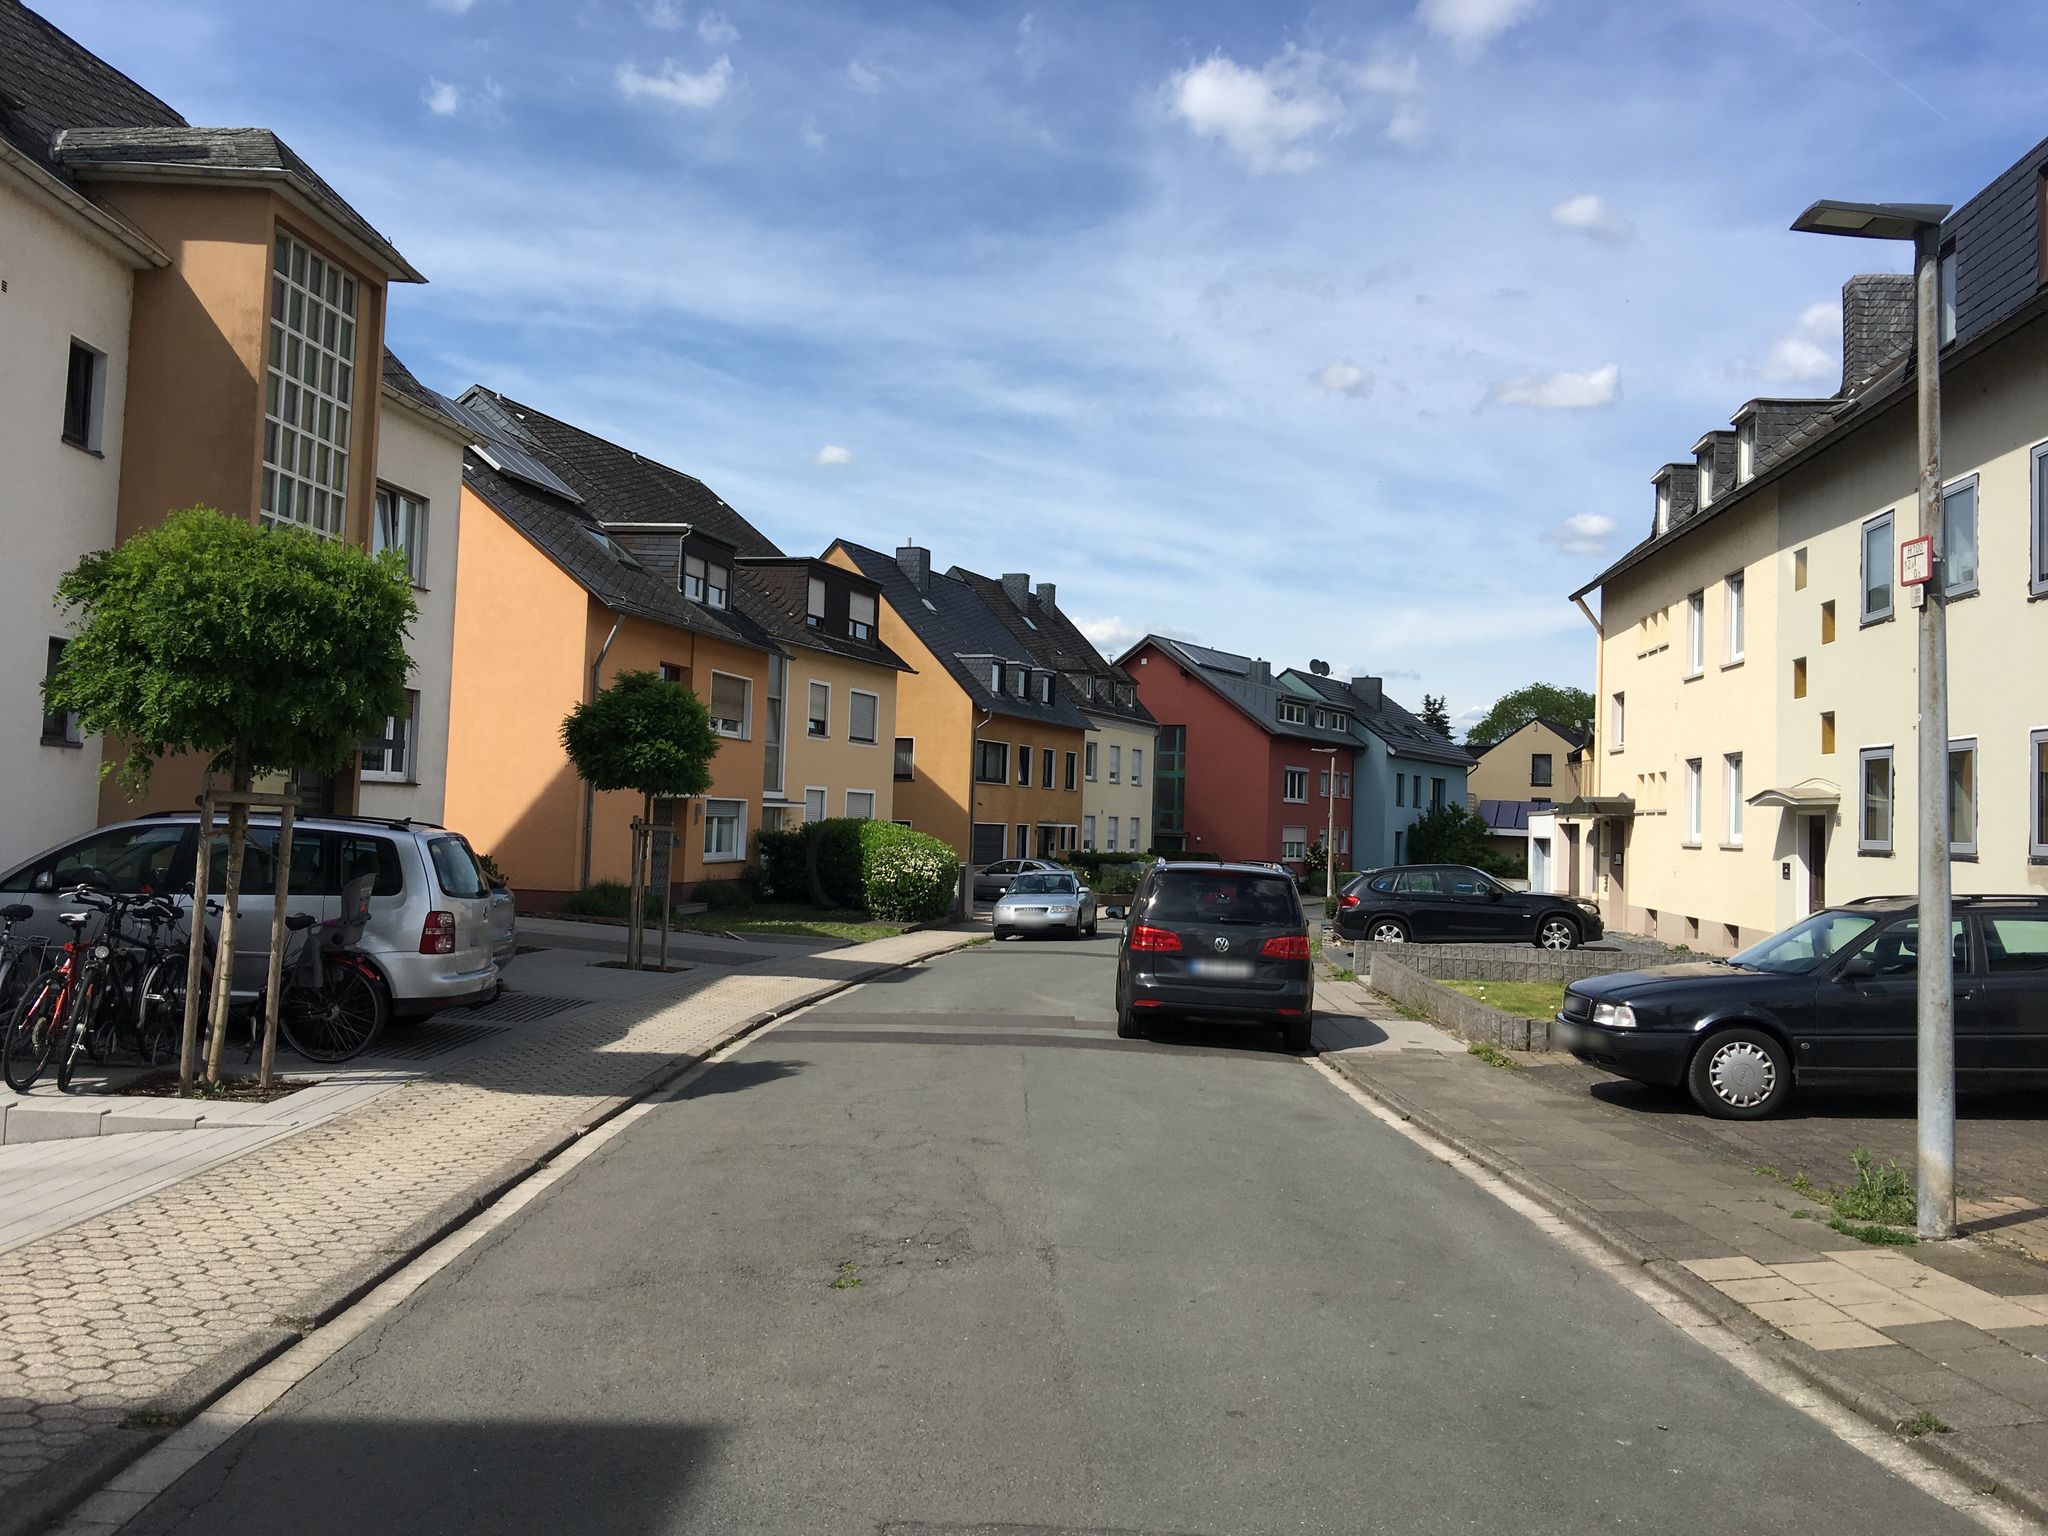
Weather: clear
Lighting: day
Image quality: good
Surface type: driving surface
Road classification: footway, residential, service
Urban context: urban centre
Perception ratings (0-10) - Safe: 7.48, Lively: 8.14, Beautiful: 8.14, Boring: 3.48, Depressing: 2.19, Wealthy: 9.61